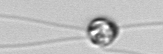
Label: flagellate_morphotype1